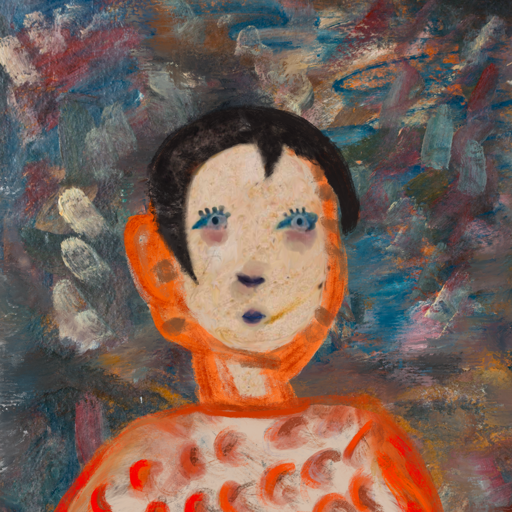
Background: Boggyland, Head And Neck Front: Rupkatha, Face Front: Hill_Girl, Bust: Rupkatha, Hair Front: Roy_Bahadur, Head Accessory: Blank, Second Necklace: Blank, Necklace: Blank, Baby: Blank